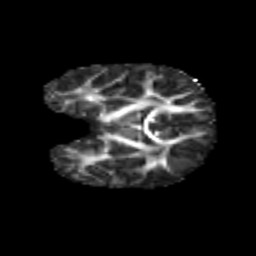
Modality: FA
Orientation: coronal
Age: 7
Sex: male
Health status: healthy